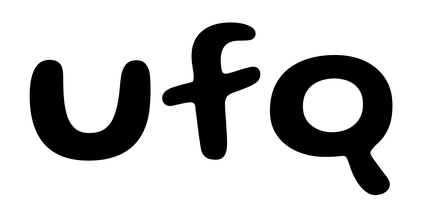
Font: Gluten_Medium